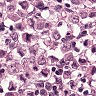
Metastatic tissue present: yes